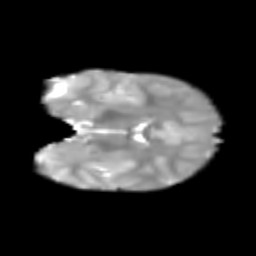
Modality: T2w
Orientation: coronal
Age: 6
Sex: female
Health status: healthy